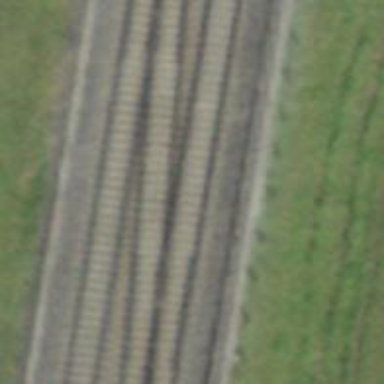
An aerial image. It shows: Railway with electrified contact lines.